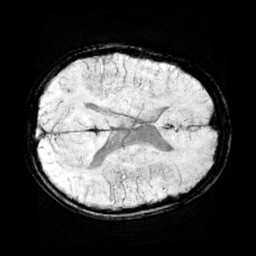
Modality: minIP
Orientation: axial
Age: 11
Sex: male
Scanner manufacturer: siemens
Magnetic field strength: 3 T
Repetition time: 0.027 s
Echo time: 0.02 s